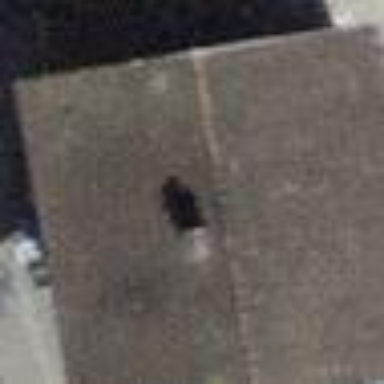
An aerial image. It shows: Building with tile roof.